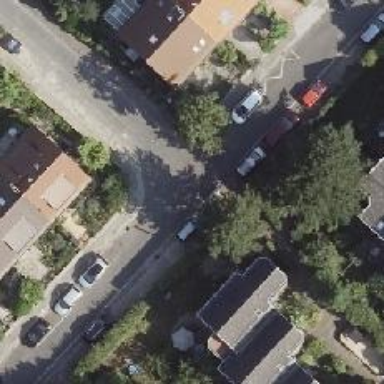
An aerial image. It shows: Residential road with asphalt surface and sidewalks on both sides.